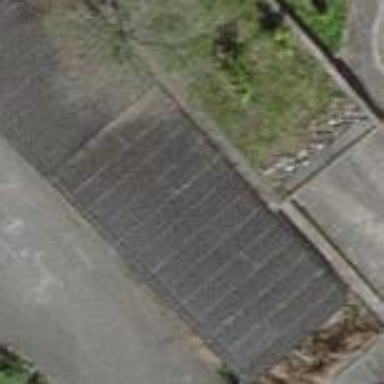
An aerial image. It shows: View of roof of building.